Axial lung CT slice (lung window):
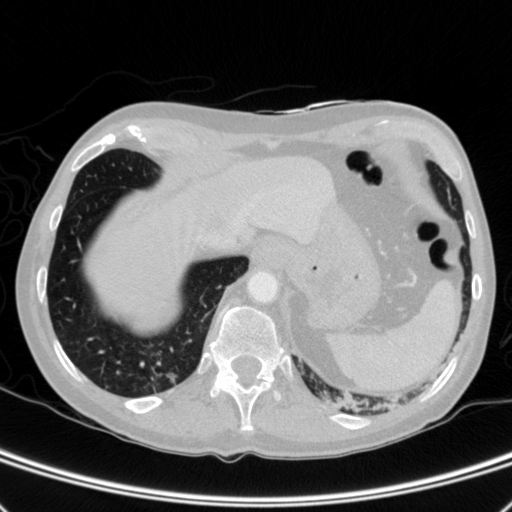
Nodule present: no